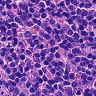
Metastatic tissue present: no